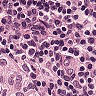
Metastatic tissue present: no